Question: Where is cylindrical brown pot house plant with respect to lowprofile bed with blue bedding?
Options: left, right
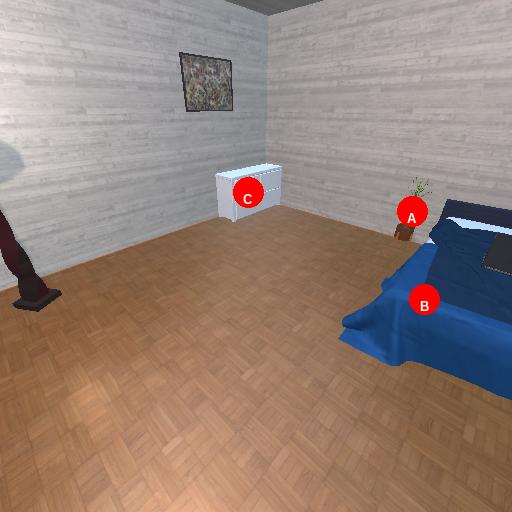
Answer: left